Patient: sex M, age 61
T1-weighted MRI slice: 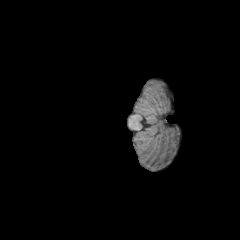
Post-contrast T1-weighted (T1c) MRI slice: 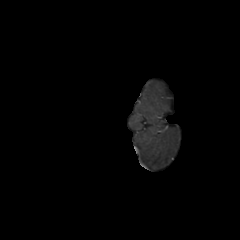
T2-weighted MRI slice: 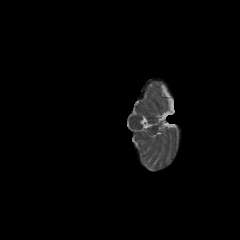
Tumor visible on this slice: no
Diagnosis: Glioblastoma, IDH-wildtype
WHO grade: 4